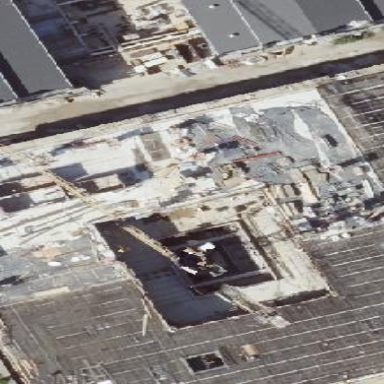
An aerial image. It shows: Part of building.